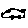
Label: car